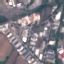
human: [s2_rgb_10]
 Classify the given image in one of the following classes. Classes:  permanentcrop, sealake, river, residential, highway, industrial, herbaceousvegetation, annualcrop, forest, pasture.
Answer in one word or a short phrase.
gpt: Industrial